Question: I use JPA(JQL) on Glassfish, given these tables as an example below how can I query to get
It will be something with a join but couldn't figure out which one and how
This image is taken from w3schools, but represents my situation well.

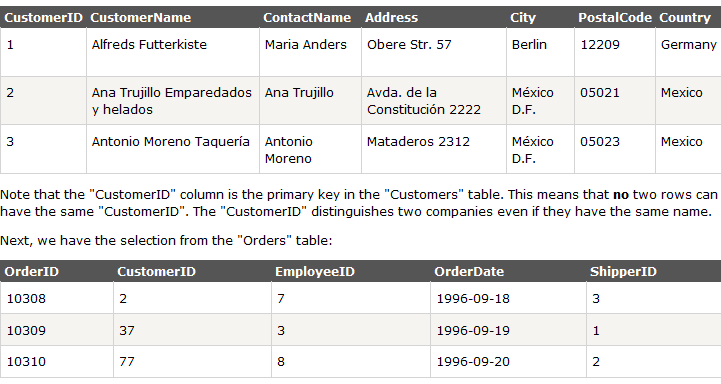
Answer: Something like this for the SQL?
'''
SELECT *
FROM customertable AS c
INNER JOIN ordertable AS o
ON c.customerid = o.customerid
WHERE o.shipperid > 2
'''
Depending on your SQL provider, you may not need the 'AS' for aliasing tables. You can go further by selecting the customer rows only:
'''
SELECT c.*
'''
And further still by selecting unique rows:
'''
SELECT DISTINCT c.*
'''
Here is a link to another post about executing the SQL in JPA:
<URL>